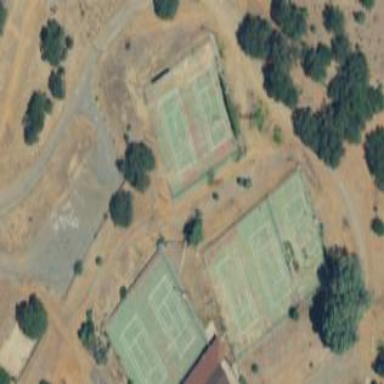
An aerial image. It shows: Tennis court in leisure pitch.